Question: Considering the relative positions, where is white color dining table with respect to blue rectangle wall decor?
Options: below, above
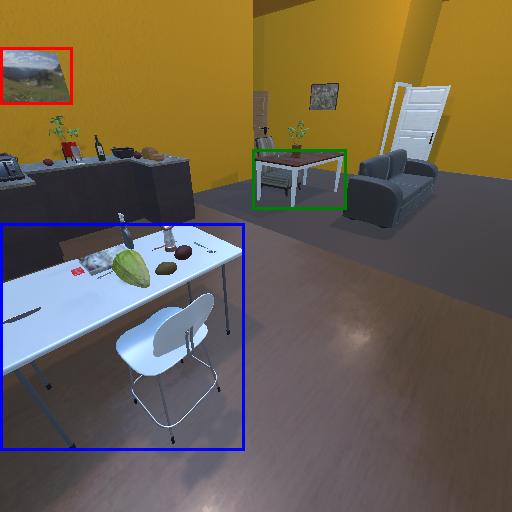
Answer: below